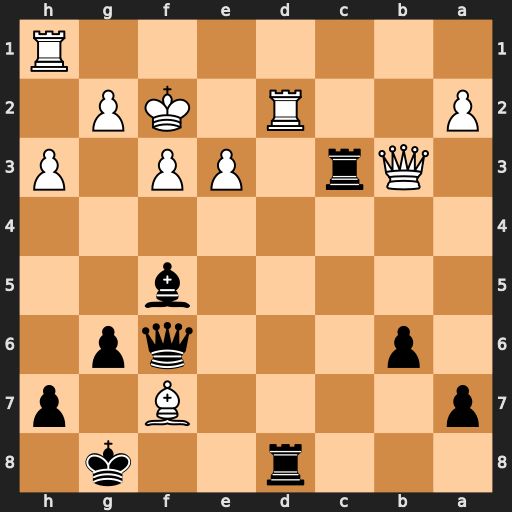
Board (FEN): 3r2k1/p4B1p/1p3qp1/5b2/8/1Qr1PP1P/P2R1KP1/7R
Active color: b
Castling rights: -
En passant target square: -
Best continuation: Kg7 Qxc3 Qxc3